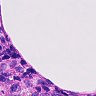
Metastatic tissue present: no